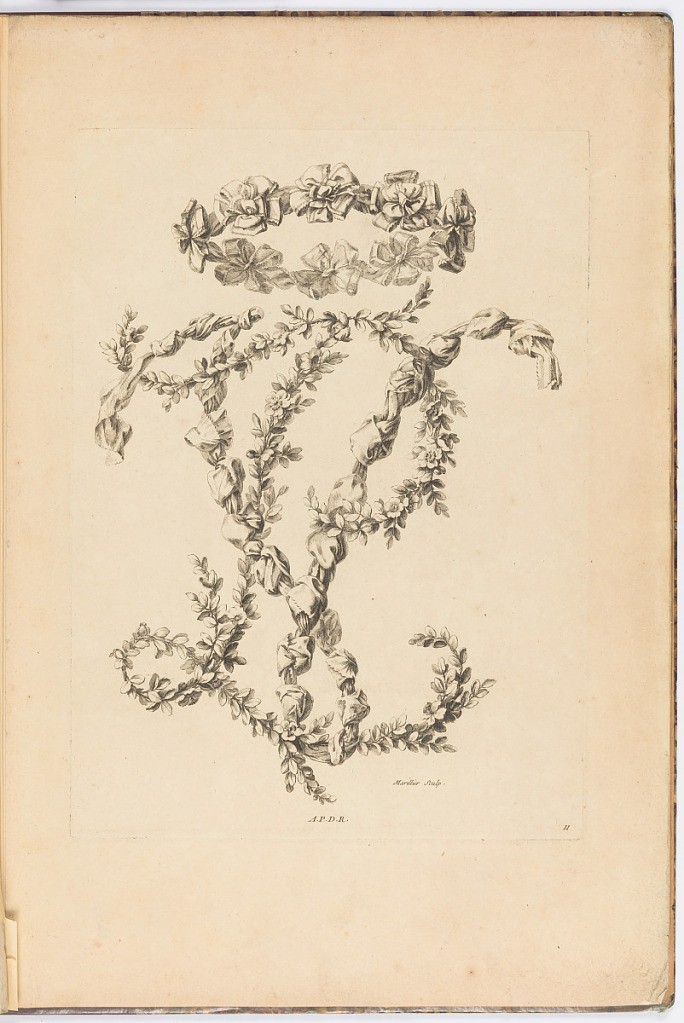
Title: Design for a Cipher (Interlaced Letters)
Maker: Charles-Germain de Saint-Aubin, French, 1721–1786
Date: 1766
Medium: Etching on paper
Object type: Print
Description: Design for the crowned letters P and possibly V, interlaced and comprised of branches of leaves and flowers and ribbons. The plate is signed and numbered.